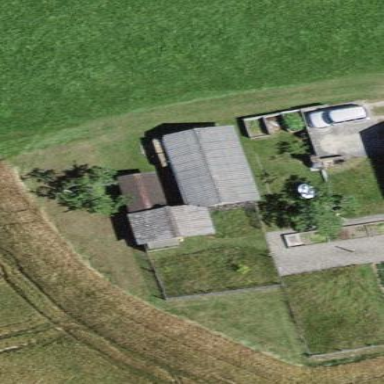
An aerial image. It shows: Shed.